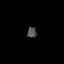
Tissue: prostate
Cell type: T cells
Senescence score: 0.8243
Nuclear area (px): 99
Mean DAPI intensity: 78.576